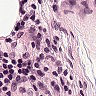
Metastatic tissue present: no